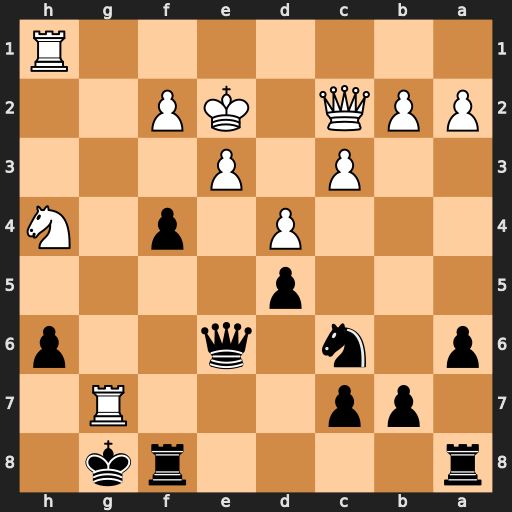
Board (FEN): r4rk1/1pp3R1/p1n1q2p/3p4/3P1p1N/2P1P3/PPQ1KP2/7R
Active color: b
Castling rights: -
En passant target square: -
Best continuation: Kxg7 Rg1+ Kf7 Qh7+ Ke8